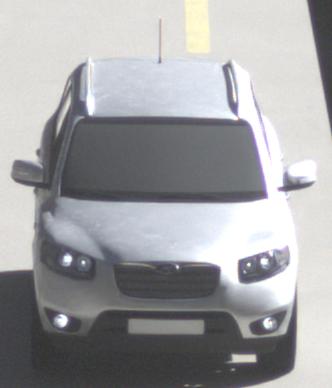
Make: Hyundai
Model: Santa Fe 2.4
Detailed model: Santa Fe (CM)
Model produced from: 2010/01
Model produced until: 2012/09
Doors: 5
Color: white
Road condition: dry road
Daytime: morning or afternoon
Contrast: high contrast